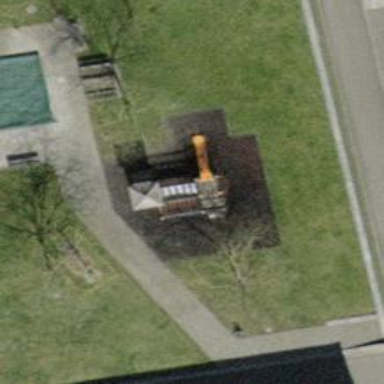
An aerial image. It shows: Playground structure.